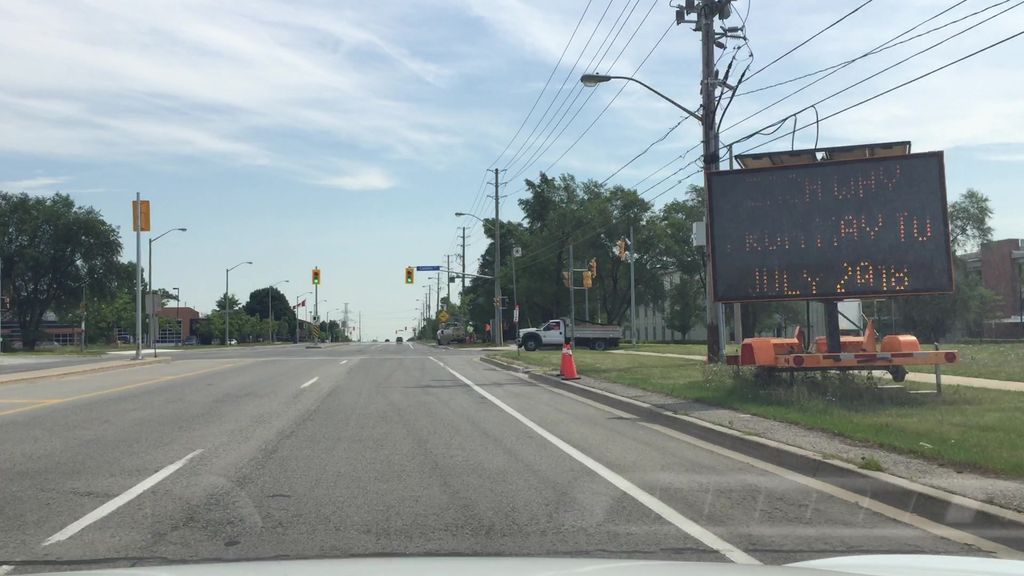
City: toronto